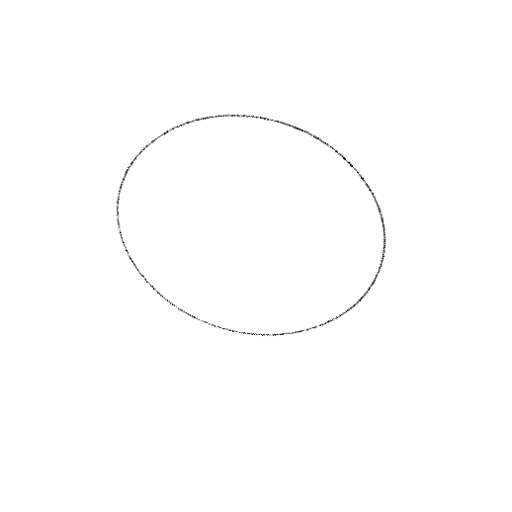
Crossing number: 0